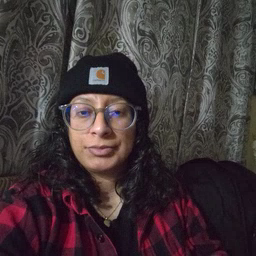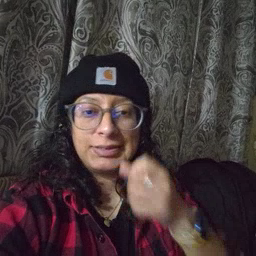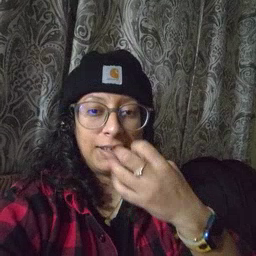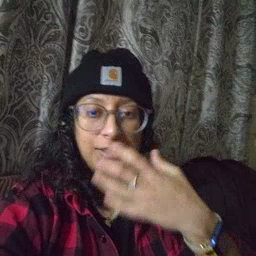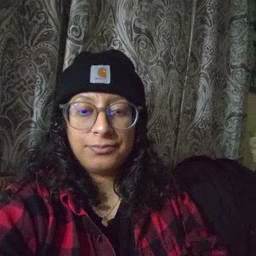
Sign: snack